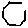
Label: hexagon